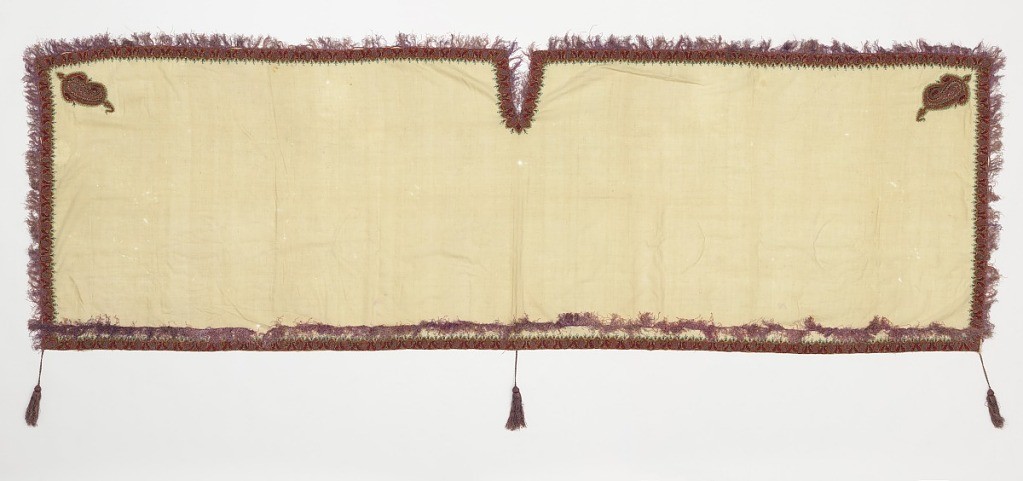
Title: Shawl
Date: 19th century
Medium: cashmere wool Technique: embroidery
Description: White Kashmir shawl with narrow border embroidered in bright silks in small "cone" pattern; trimmed with narrow silk fringe. Arranged as cape with hood, by attaching edges at one point.